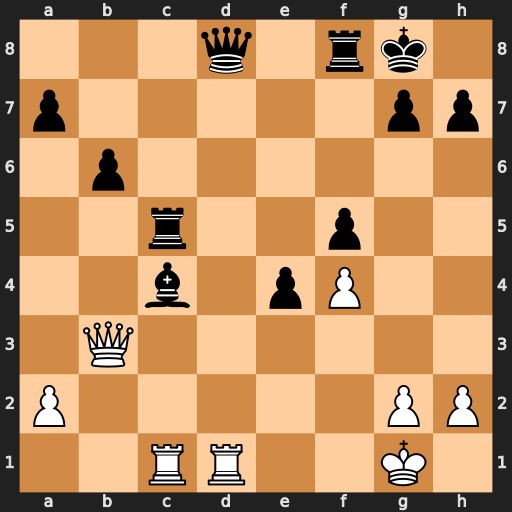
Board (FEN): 3q1rk1/p5pp/1p6/2r2p2/2b1pP2/1Q6/P5PP/2RR2K1
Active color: w
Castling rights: -
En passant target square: -
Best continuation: Rxc4 Qxd1+ Qxd1 Rxc4 Qd5+